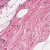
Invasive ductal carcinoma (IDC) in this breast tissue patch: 0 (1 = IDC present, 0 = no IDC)